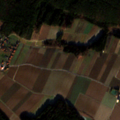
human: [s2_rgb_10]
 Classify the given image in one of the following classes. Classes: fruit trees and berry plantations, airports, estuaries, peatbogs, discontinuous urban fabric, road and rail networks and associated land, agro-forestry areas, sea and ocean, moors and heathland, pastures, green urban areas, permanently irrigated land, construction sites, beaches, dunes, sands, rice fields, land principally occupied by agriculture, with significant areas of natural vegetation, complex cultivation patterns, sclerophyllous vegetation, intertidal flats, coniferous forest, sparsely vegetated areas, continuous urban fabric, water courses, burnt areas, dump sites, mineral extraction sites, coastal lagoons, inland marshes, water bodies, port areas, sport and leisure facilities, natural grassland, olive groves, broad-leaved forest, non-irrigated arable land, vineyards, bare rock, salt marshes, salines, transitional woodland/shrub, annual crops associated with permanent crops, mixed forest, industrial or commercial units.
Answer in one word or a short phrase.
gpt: non-irrigated arable land, broad-leaved forest, coniferous forest, mixed forest